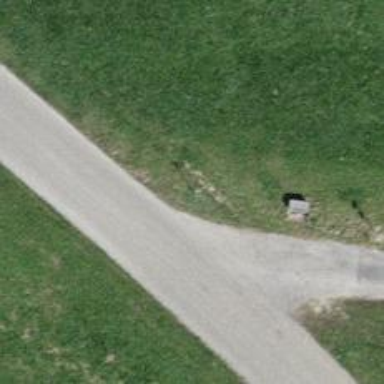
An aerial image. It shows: Guidepost providing information.